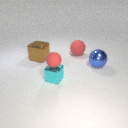
large blue metal sphere behind small cyan metal cube